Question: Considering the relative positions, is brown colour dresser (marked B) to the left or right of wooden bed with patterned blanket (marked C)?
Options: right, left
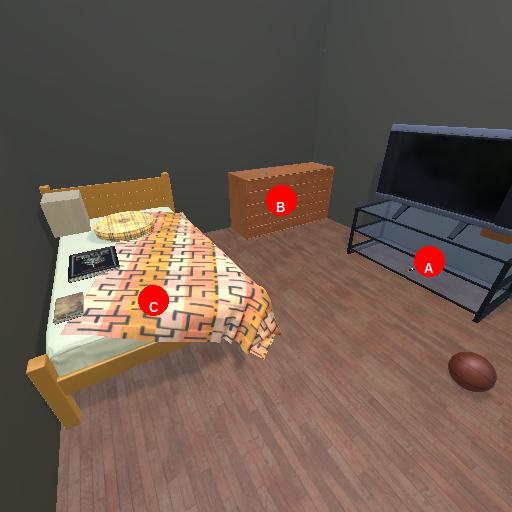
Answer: right